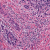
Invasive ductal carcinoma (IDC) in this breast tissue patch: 1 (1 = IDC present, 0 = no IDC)